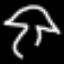
Label: mushroom